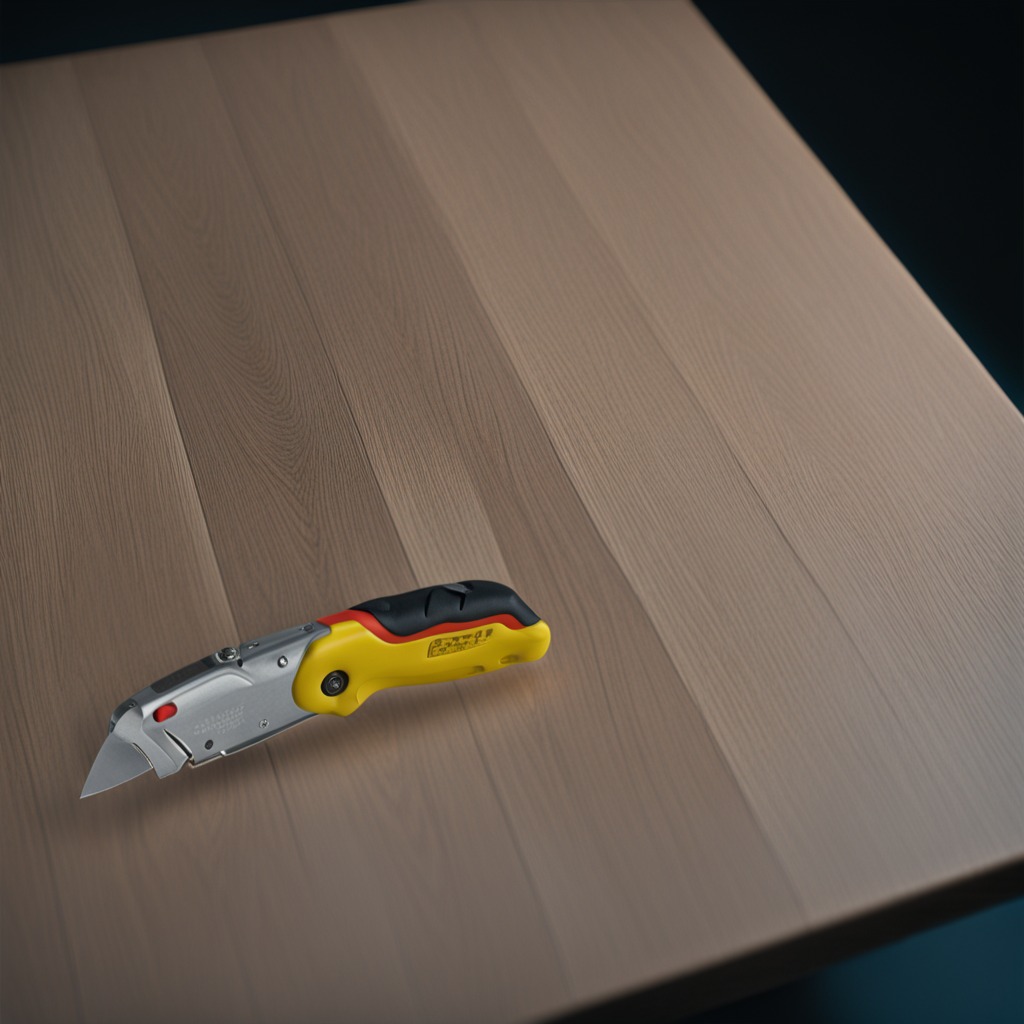
A utility knife lying on a table with faint burn marks in a small garage at twilight